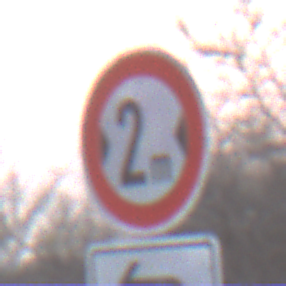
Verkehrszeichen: TatsaechlicheBreite2
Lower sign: RichtungsangabeDurchPfeile2
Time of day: SunriseSunset
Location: Outdoor (Nature)
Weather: Clear
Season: NotSpecified
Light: Natural